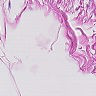
Metastatic tissue present: no